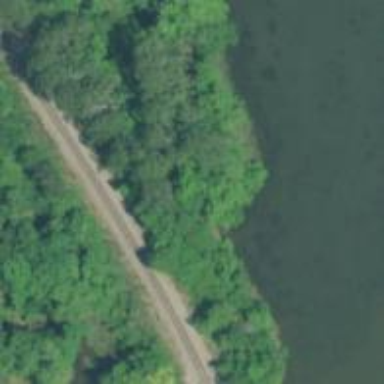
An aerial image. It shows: Railway track.